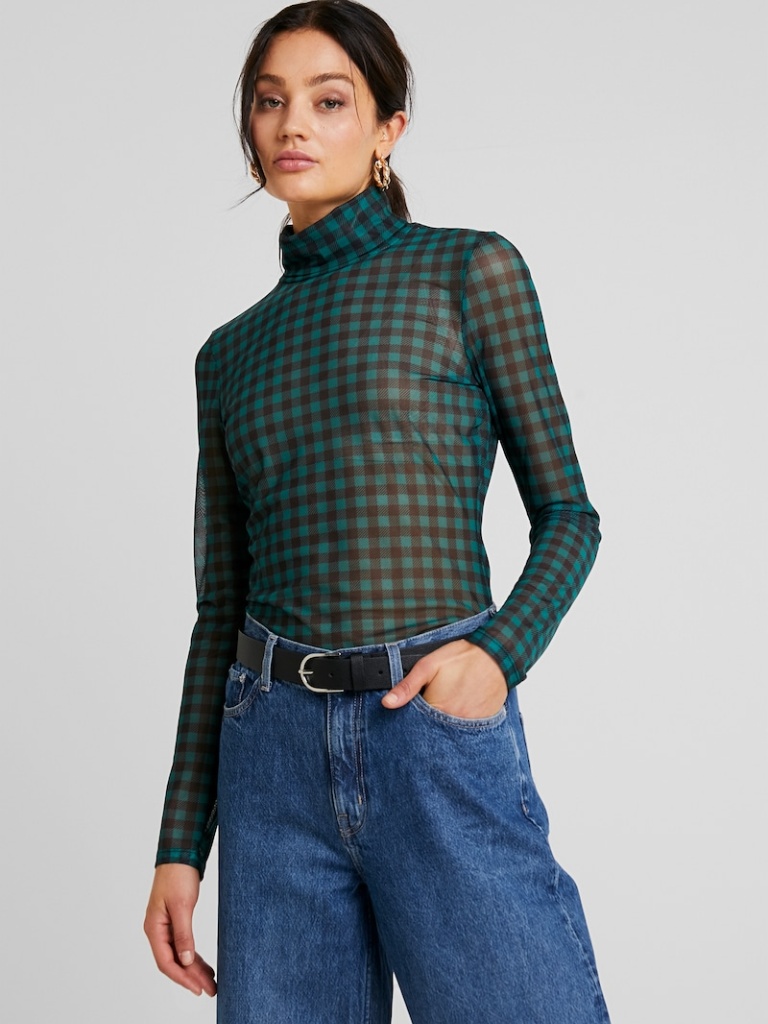
cotton tight a long-sleeved with the sleeves down hip length Fully Tucked in turtleneck turtleneck